Question: I was trying to Animate View from its location to the edge of the screen , and '100%p' was getting the view out of the screen,

the image describe the required animation, for anyone asking for the code:
'''
<?xml version="1.0" encoding="utf-8"?>
<set xmlns:android="http://schemas.android.com/apk/res/android"
android:duration="1000"
android:fillAfter="true" >
<translate
android:fromXDelta="0%"
android:toXDelta="100%" />
</set>
'''
any help would be appreciated
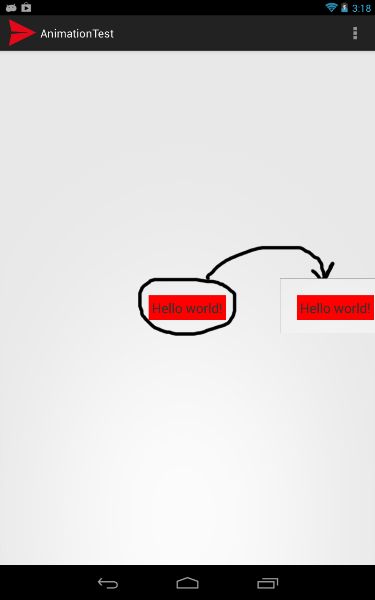
Answer: From <URL>:
> android:toXDeltaFloat or percentage. Ending X . Expressed either: in pixels relative to the normal position (such as "5"), in percentage (such as "5%"), or in percentage (such as "5%p").
Assuming your button width is 20% of it's parent width, you must specify your toXDelta as
'50%p-(20%p/2) = 40%p'
The problem with this solution is that you probably don't know the button width in terms of "% of it's parent width" (not sure since you didn't post the xml). So I would suggest to define your animation programmatically.